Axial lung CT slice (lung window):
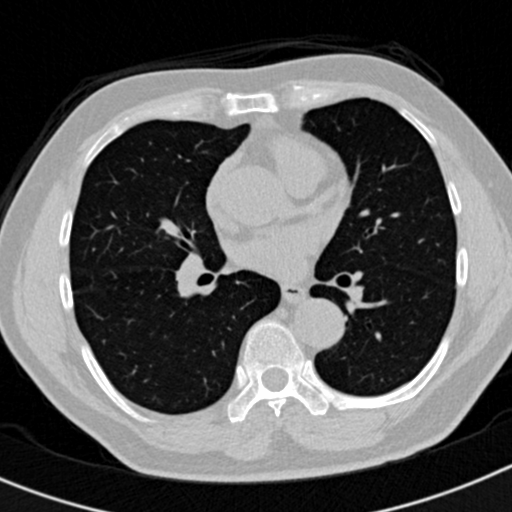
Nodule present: no